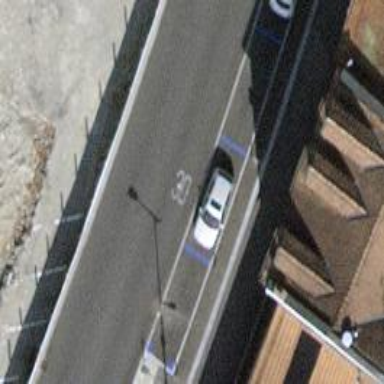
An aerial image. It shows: Parallel street-side parking with asphalt surface.